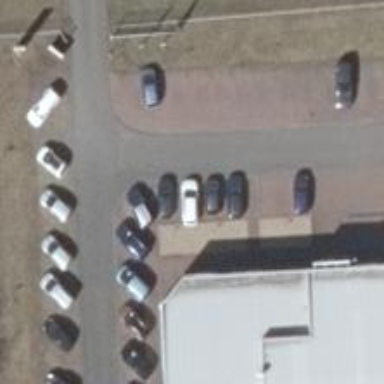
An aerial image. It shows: Car repair shop.